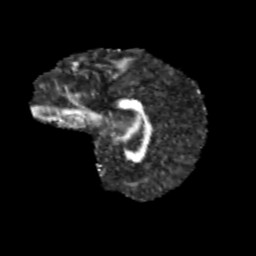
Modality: FA
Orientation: sagittal
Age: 9
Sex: female
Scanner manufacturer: siemens
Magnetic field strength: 3 T
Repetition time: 3.8 s
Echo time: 0.07 s